Question: I have generated the following histogram in R:

I generated it using this 'hist()' call:
'''
hist(x[,1], xlab='t* (Transition Statistic)',
ylab='Proportion of Resamples (n = 10,000)',
main='Distribution of Resamples', col='lightblue',
prob=TRUE, ylim=c(0.00,0.05),xlim=c(1725,max(x[,1])+10))
'''
Plus the following 'abline()':
'''
abline(v=1728,col=4,lty=1,lwd=2)
'''
That vertical line indicates the actual location of a test statistic, which I am comparing to the results of permutation samples.
My question is this: as you can see, the x scale does not extend back to the vertical line. I would really like it to do so, because I think it looks odd otherwise. How can I make this happen?
I have already tried the 'xaxs="i"' parameter, which has no effect. I have also tried making my own axis with 'axis()' but this requires making both axes again from scratch, and the results don't look that great to me. So, I suspect there must be an easier way to do this. Is there? And, if not, can anyone suggest what 'axis()' command might work well, assuming I want everything to look basically the same, but with the longer x scale?
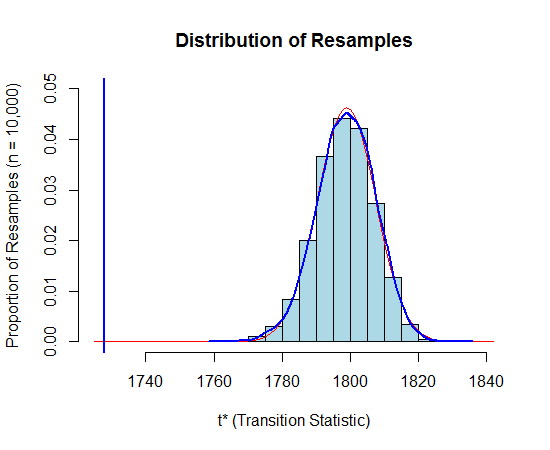
Answer: Since R is using gaps of 20 for the x-axis here, you can get the extension you want using 1720 rather than 1725 for the lower limit , i.e. with 'xlim=c(1720,max(x[,1])+10)' which would produce something like